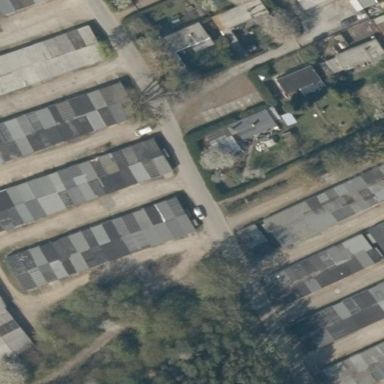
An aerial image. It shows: Group of garages.